Question: I would like to plot the result of fitted model on existing jpg. The result is between 0 and 1. And I would like the figure (as a pointer) to move nicely along the jpg axis (just about it as shown on the picture below).

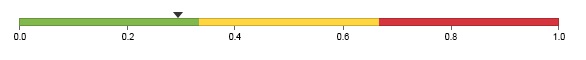
Answer: I'm not sure that I like the approach of using a ready made scale and adding a pointer to it; but, if you must, here is a way. The tricky part is getting your point plotting to line up with the axis displayed in your jpeg scale:
## Example
First, I made an example jpeg:
'''
library(biOps)
#make jpeg of scale
jpeg("scale.jpeg", width=4, height=1, units="in", res=200, quality = 100)
par(mar=c(4,0,0,0), ps=10)
z <- seq(0,1,by=0.1)
breaks <- c(0,0.33,0.67,1)
image(x=z, z=matrix(z, nrow=length(z), ncol=1), xlim=c(0,1), axes=FALSE, xlab="", ylab="", breaks=breaks, col=c("red","yellow", "green"))
axis(1, at=seq(0.1,0.9,0.1))
box()
dev.off()
'''

Then, I load this and place it in the lower panel of a device using 'layout', and added a point above at a given location (e.g. 0.2):
'''
#add pointer above figure
pic <- readJpeg("scale.jpeg") # load jpeg
lo <- matrix(2:1, nrow=2, ncol=1) # layout info
WIDTHS <- c(4)
HEIGHTS <- c(0.2,1)
#make new jpeg
jpeg("scale_w_pointer.jpeg", width=4, height=1.2, units="in", res=200, quality = 100)
#quartz() # or x11() to preview
layout(lo, widths=WIDTHS, heights=HEIGHTS, respect=TRUE)
layout.show(2)
#plot 1
par(mar=c(0,0,0,0))
plot(pic)
#plot 2
par(mar=c(0,0,0,0))
plot(1, xlim=c(0,1), ylim=c(0,1), t="n", xaxs="i", yaxs="i", xlab="", ylab="", axes=FALSE)
points(0.2, 0.30, pch=25, bg=1, col=1)
dev.off()
'''